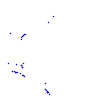
Particle: kaon